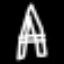
Label: The Eiffel Tower